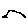
Label: bird